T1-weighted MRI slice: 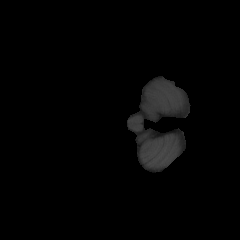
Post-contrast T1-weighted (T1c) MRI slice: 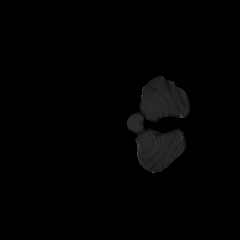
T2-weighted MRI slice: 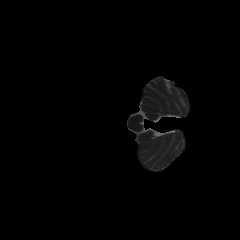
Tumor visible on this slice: no